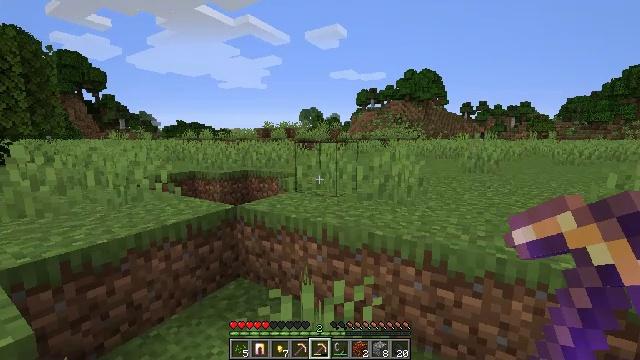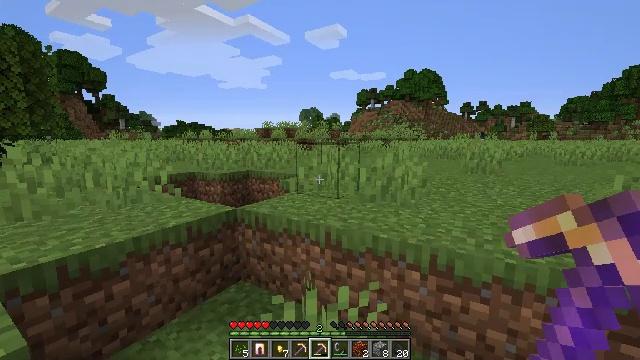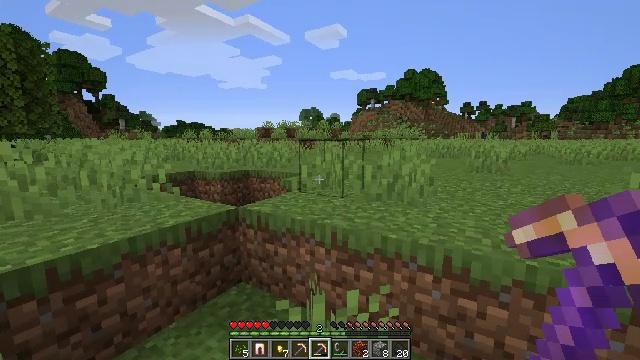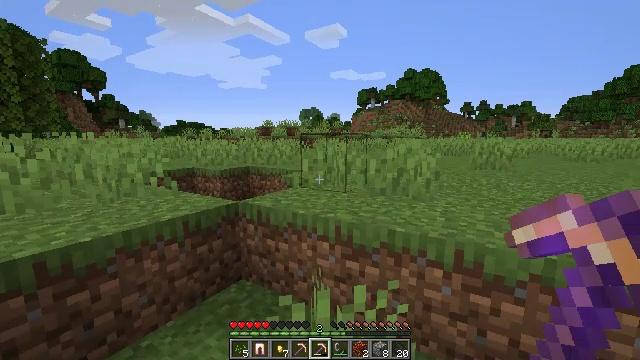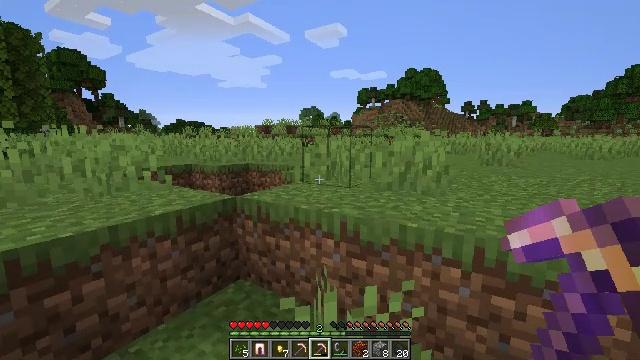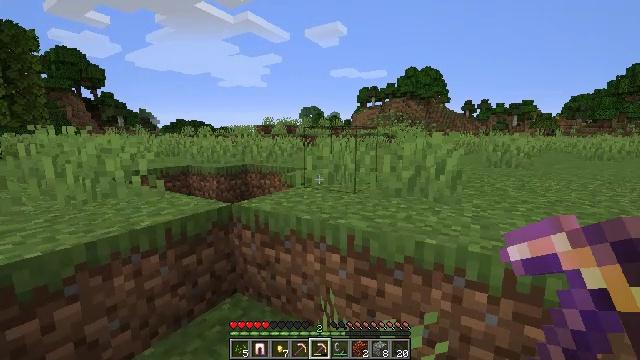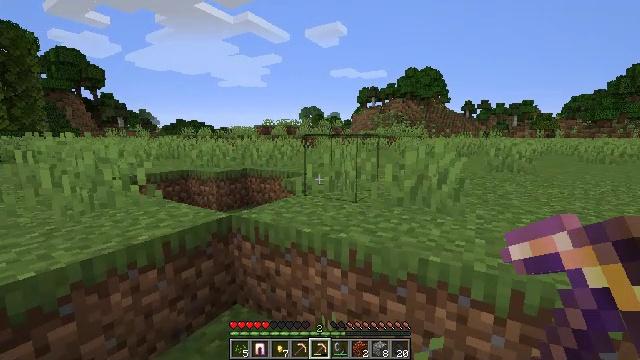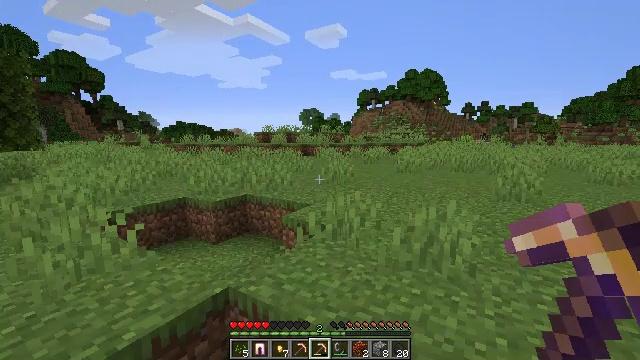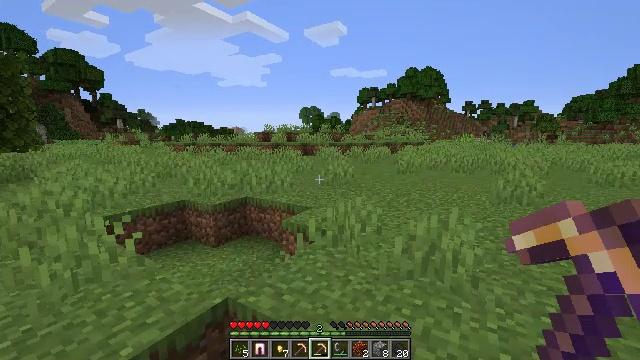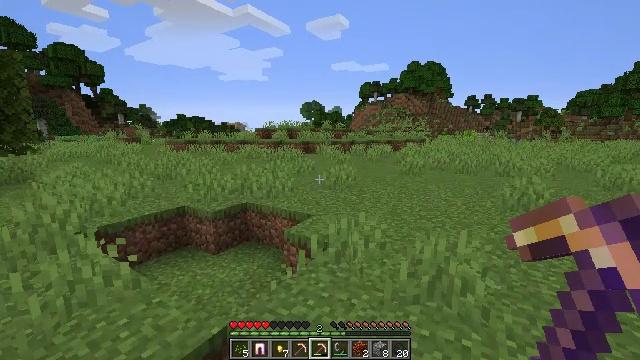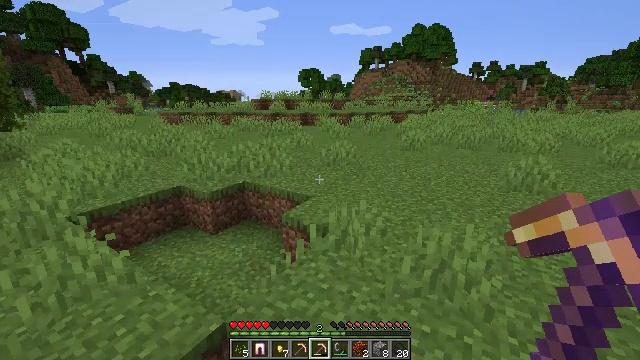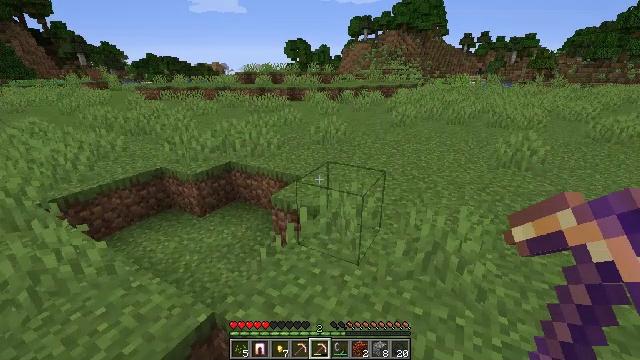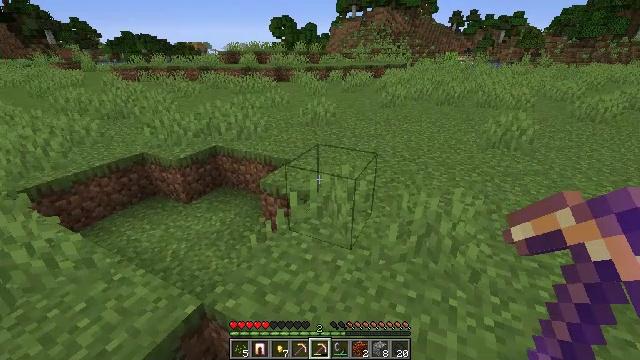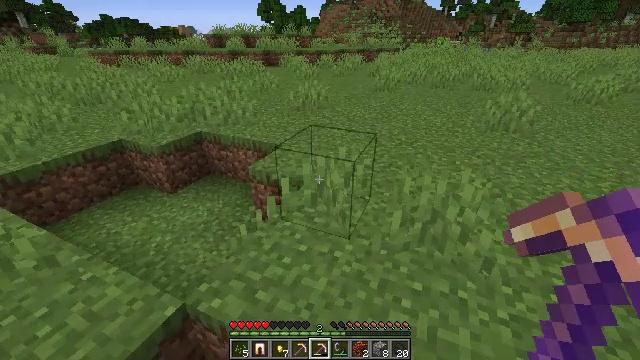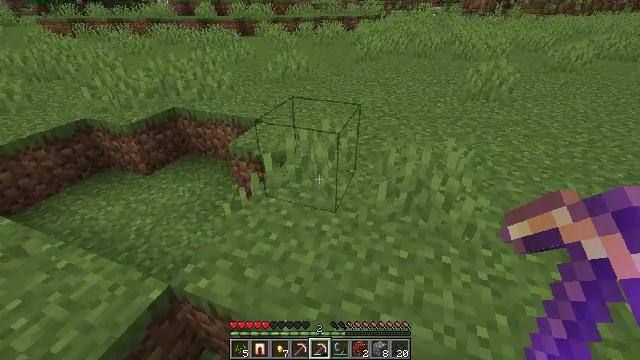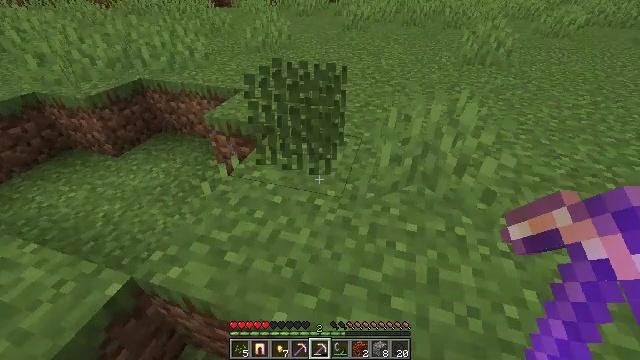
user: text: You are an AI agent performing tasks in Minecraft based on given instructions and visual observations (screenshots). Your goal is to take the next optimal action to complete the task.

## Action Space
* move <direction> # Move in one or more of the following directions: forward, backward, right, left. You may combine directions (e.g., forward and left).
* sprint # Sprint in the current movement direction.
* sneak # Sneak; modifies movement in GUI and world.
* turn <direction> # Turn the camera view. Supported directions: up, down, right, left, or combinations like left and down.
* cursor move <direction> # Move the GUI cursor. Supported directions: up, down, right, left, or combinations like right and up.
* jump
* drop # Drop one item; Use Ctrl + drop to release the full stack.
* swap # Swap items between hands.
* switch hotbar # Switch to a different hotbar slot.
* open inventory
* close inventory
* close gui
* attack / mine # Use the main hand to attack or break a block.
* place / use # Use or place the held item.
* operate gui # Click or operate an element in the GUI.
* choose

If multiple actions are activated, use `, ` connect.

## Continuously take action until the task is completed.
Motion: motion action
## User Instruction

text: Collect the grass from the surface.
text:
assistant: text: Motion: move forward, jump
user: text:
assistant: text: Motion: move forward, jump
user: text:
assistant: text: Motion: move forward, jump
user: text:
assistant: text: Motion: move forward, jump
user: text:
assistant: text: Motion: move forward, jump
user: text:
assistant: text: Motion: move forward, jump
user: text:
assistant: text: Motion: move forward, jump
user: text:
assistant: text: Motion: move forward, jump
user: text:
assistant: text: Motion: move forward, turn down, jump
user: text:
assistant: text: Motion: move forward, turn down, jump
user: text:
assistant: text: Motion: move forward, turn right and down, jump
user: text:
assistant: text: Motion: move forward, turn right and down, jump
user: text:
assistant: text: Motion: move forward, turn right and down, jump
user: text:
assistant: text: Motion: move forward, turn right and down, jump
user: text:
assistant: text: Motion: move forward, turn right and down, attack / mine, jump
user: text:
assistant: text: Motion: move forward, turn right and down, attack / mine, jump
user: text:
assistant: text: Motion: move forward, turn right and down, attack / mine, jump
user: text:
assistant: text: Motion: move forward, turn right and down, attack / mine, jump
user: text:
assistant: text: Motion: move forward, turn right, attack / mine, jump
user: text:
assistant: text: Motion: move forward, turn right, attack / mine, jump
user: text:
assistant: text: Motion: move forward, attack / mine, jump
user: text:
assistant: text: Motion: move forward, attack / mine, jump
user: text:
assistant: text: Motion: move forward, turn up, jump
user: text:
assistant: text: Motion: move forward, turn right and up, jump
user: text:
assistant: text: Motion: move forward, turn right and up, jump
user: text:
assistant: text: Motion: move forward
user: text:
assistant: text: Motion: move forward, turn right and up
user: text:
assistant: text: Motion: move forward
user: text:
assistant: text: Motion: move forward
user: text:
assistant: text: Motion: move forward, turn right